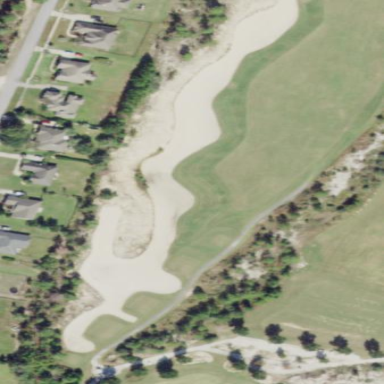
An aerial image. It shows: Golf bunker filled with natural sand.